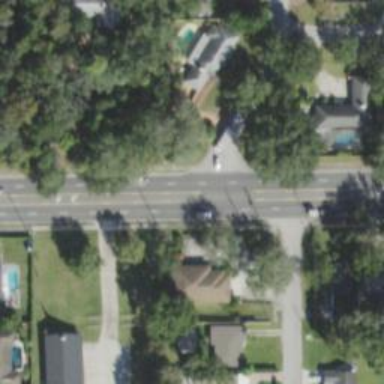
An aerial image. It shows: Unmarked crossing on the road.